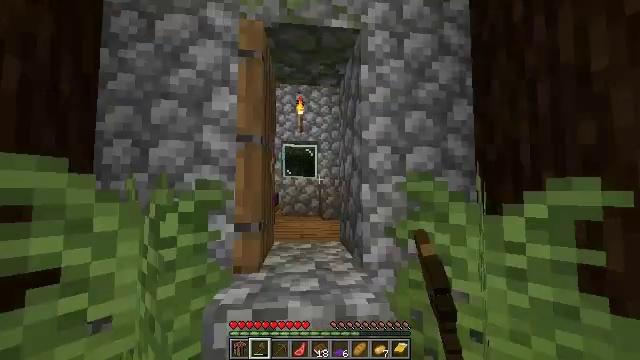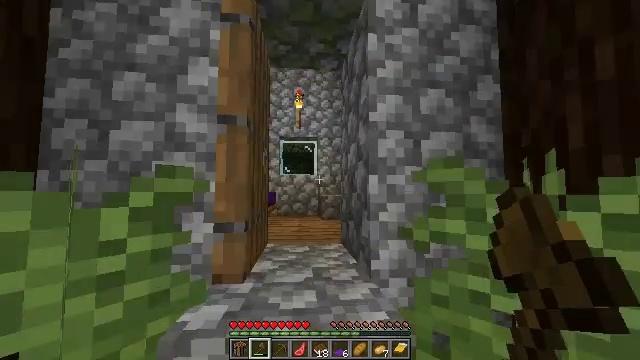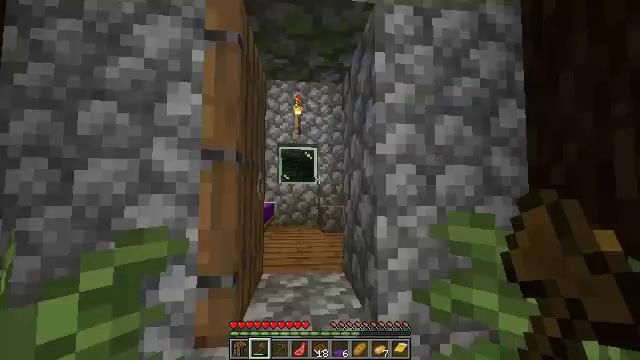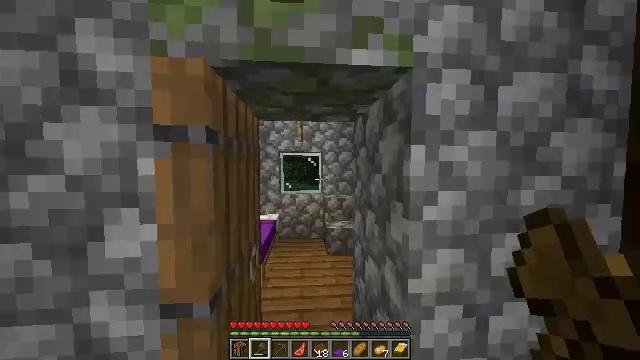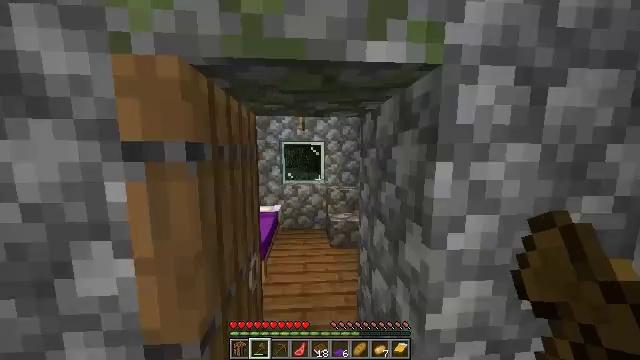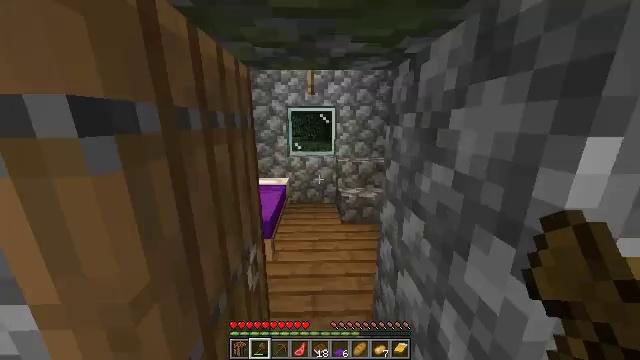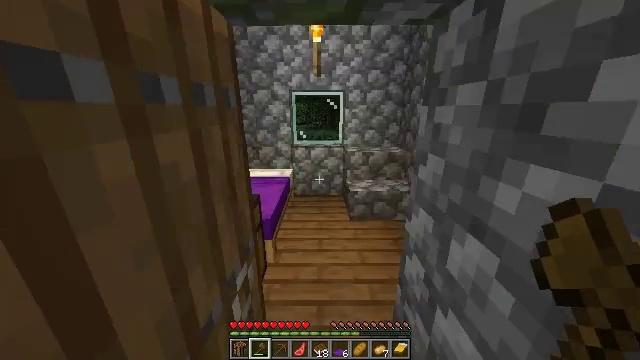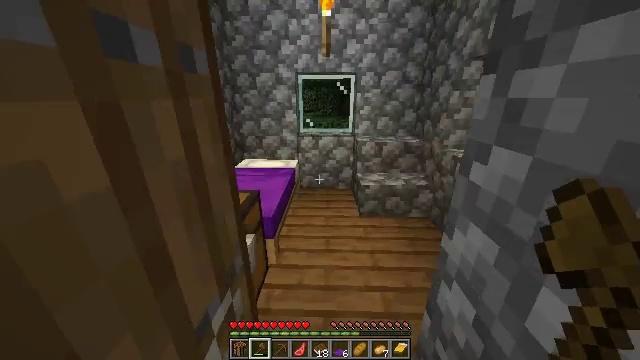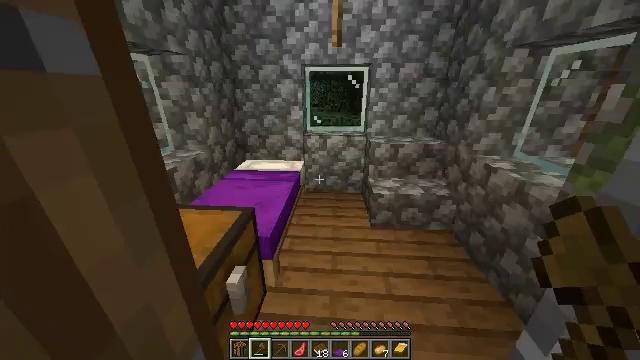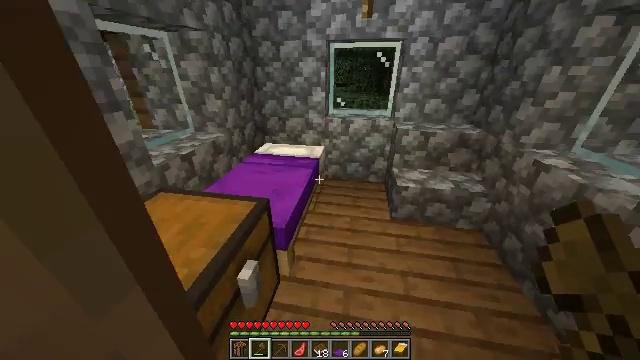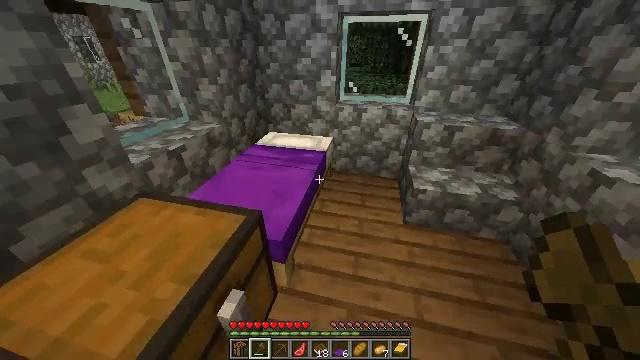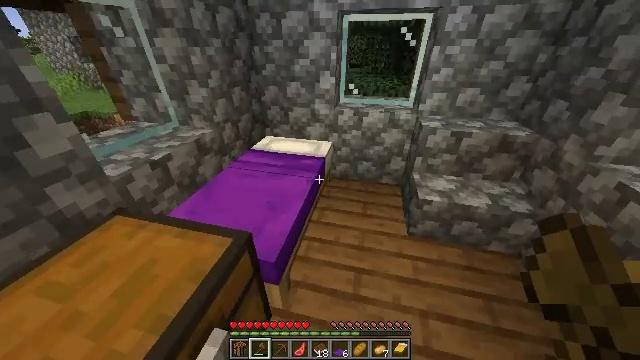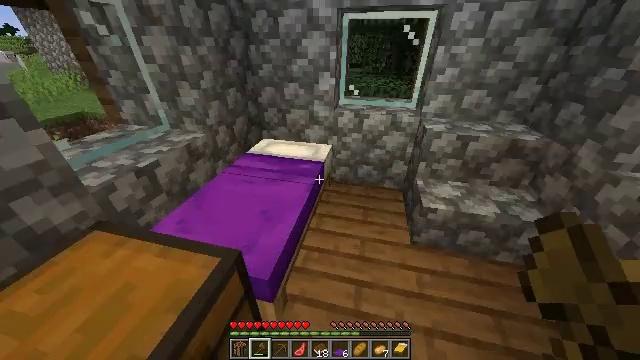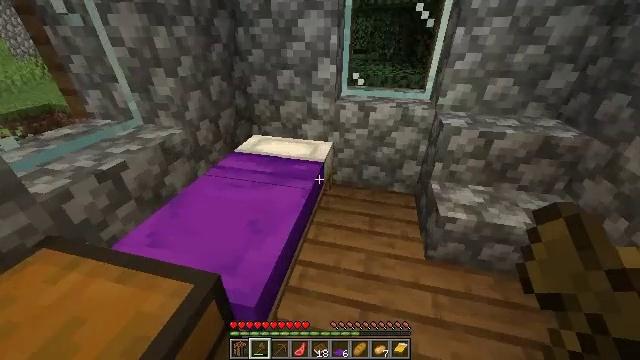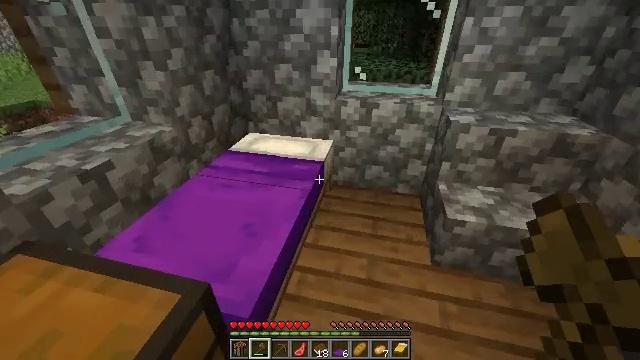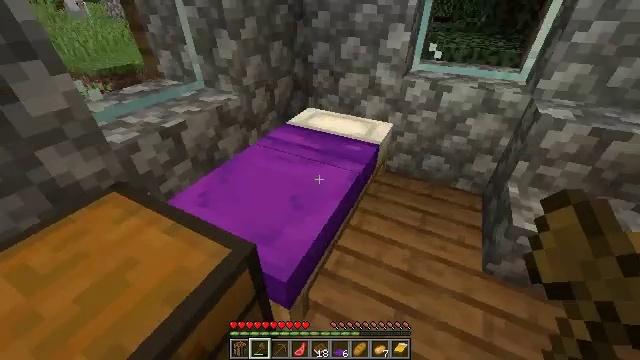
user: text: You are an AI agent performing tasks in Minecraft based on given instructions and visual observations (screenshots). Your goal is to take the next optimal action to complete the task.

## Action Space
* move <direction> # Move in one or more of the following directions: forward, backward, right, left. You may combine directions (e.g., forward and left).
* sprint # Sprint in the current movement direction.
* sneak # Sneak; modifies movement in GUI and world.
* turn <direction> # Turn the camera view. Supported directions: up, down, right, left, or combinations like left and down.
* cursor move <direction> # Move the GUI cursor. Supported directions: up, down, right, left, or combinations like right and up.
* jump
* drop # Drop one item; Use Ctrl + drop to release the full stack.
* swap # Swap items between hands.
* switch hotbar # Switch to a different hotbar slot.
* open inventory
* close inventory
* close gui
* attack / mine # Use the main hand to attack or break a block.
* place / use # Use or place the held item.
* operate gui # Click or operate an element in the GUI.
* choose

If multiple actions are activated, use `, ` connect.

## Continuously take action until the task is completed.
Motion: motion action
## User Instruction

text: Left-click on the smoker to mine it.
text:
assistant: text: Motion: move forward
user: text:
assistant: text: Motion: move forward
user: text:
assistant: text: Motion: move forward, turn left and down
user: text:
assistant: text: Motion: move forward, turn down
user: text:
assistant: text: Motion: move forward, turn left and down
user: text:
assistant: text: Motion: move forward, turn left and down
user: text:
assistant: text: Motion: move forward, turn left and down
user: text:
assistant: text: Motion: move forward, turn left and down
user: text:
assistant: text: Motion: move forward, turn left and down
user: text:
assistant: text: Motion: move forward, turn left and down
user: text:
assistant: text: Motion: no_op
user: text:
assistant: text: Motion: no_op
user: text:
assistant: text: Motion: no_op
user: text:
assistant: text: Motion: no_op
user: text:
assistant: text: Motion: turn left and down
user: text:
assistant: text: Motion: turn left and down
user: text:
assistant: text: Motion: turn left
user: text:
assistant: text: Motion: turn left, use / place
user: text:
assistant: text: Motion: use / place
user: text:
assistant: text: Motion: turn left, use / place
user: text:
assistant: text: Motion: no_op
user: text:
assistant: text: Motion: no_op
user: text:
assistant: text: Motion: open gui
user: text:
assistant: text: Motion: no_op
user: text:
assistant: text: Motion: no_op
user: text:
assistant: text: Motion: no_op
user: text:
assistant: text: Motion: no_op
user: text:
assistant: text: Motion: cursor move right
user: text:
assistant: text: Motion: sneak, cursor move right and up
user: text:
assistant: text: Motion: sneak